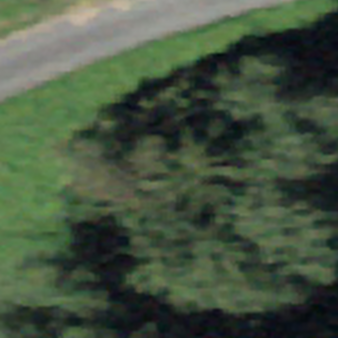
Label: other